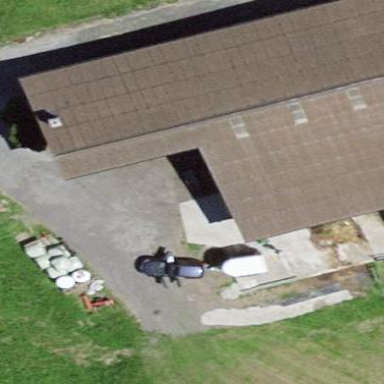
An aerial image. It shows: Stable building.